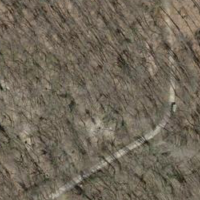
EUNIS habitat code: 41
Species observed at this site:
Cardamine heptaphylla
Nemobius sylvestris